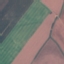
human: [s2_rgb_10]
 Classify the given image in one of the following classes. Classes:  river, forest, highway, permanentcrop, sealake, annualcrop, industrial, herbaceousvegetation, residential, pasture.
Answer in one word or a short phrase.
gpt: AnnualCrop